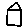
Label: house